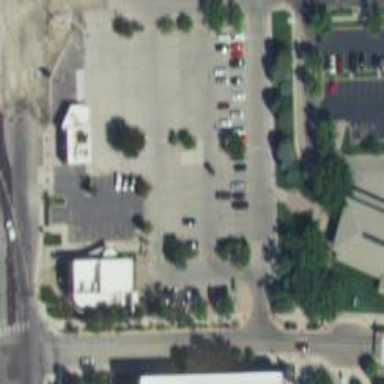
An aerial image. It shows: Parking space.